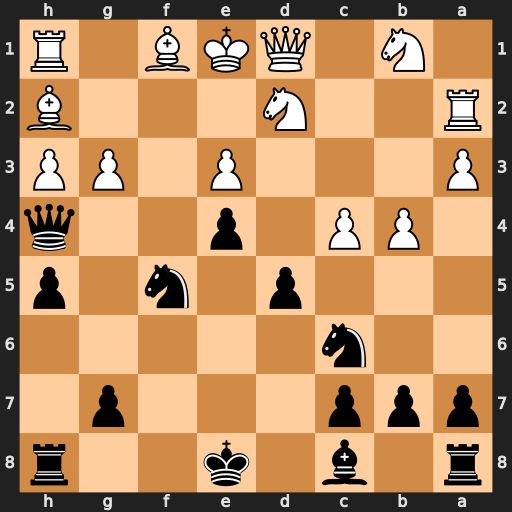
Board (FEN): r1b1k2r/ppp3p1/2n5/3p1n1p/1PP1p2q/P3P1PP/R2N3B/1N1QKB1R
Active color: b
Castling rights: Kkq
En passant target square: -
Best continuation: Nxg3 Nf3 exf3 Bxg3 Qxg3+